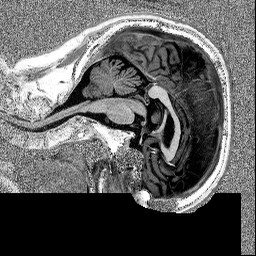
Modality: MP2RAGE
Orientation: sagittal
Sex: male